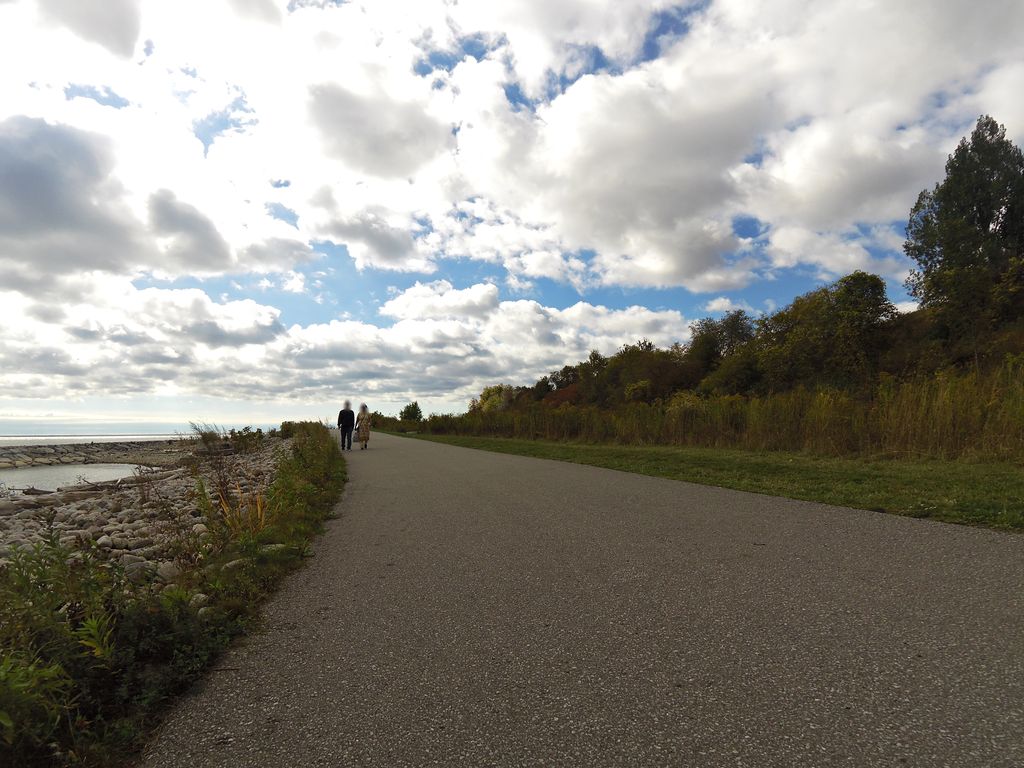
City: toronto